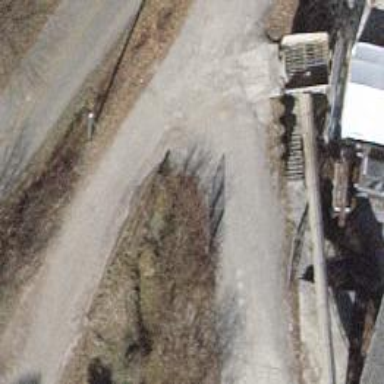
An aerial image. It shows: Gate.